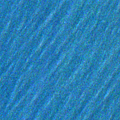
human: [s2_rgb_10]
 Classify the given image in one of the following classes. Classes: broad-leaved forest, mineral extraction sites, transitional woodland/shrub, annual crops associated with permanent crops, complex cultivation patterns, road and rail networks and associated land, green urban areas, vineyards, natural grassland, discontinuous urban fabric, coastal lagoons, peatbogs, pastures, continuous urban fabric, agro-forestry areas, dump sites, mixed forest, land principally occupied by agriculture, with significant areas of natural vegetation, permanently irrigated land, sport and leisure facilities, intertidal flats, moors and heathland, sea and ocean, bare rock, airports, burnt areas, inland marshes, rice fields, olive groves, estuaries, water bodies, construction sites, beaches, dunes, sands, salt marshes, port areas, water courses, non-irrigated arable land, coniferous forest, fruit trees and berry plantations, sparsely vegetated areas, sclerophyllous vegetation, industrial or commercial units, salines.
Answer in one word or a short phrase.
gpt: sea and ocean